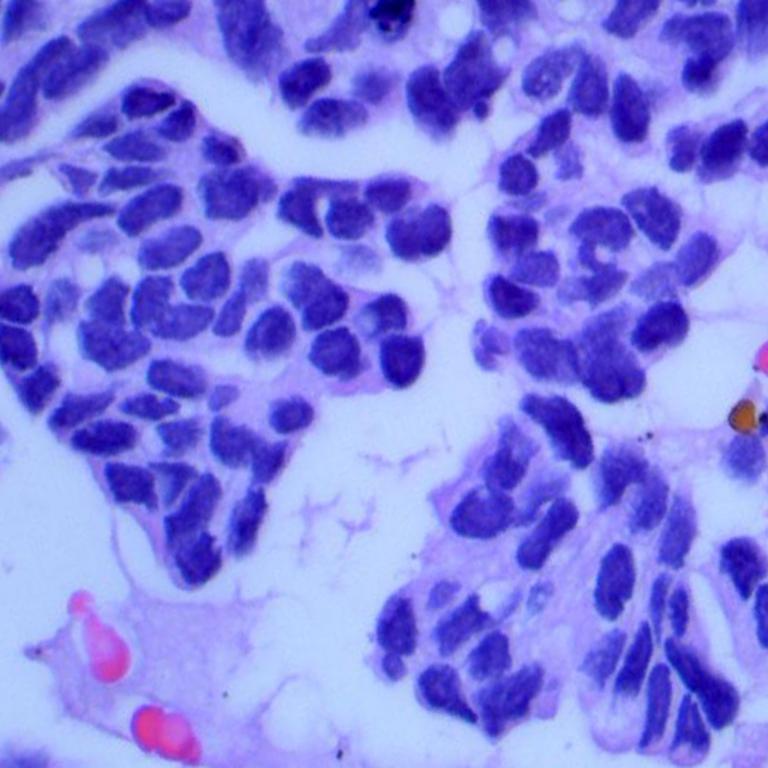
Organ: lung
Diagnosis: adenocarcinomas